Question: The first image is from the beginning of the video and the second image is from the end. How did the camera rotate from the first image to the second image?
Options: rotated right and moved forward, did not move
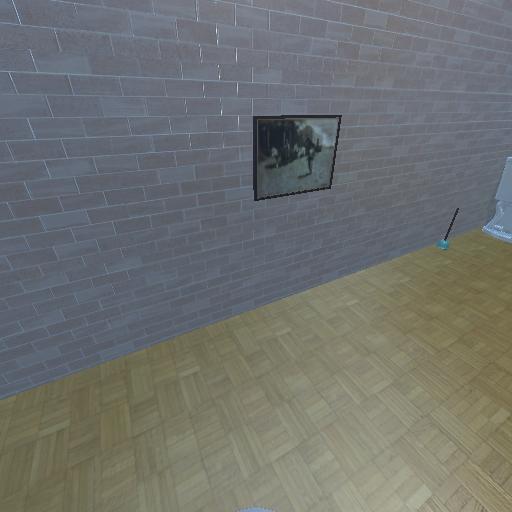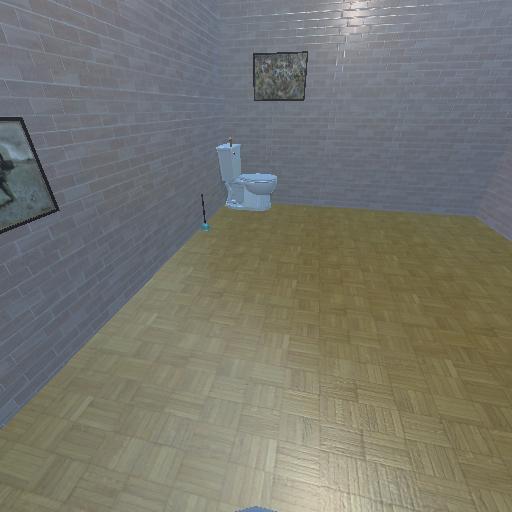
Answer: rotated right and moved forward